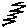
Label: zigzag